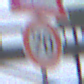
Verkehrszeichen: Geschwindigkeit70
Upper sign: SeitenwindVonLinks
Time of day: MorningAfternoon
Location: Outdoor (Suburban)
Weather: Overcast
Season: NotSpecified
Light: Natural